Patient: sex M, age 60
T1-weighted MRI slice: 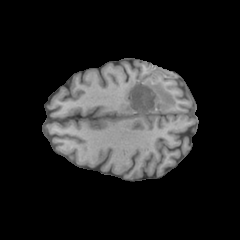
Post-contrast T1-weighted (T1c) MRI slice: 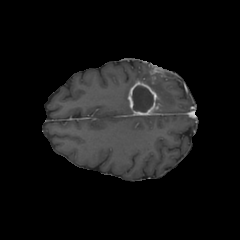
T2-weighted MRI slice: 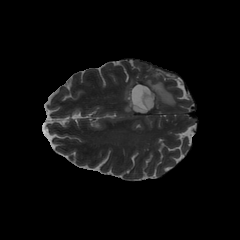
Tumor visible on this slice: yes
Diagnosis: Glioblastoma, IDH-wildtype
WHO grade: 4